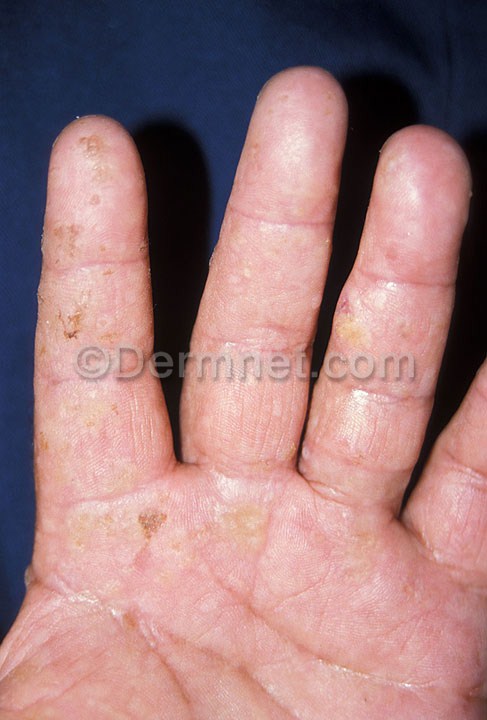
Disease: Actinic Keratosis Basal Cell Carcinoma and other Malignant Lesions